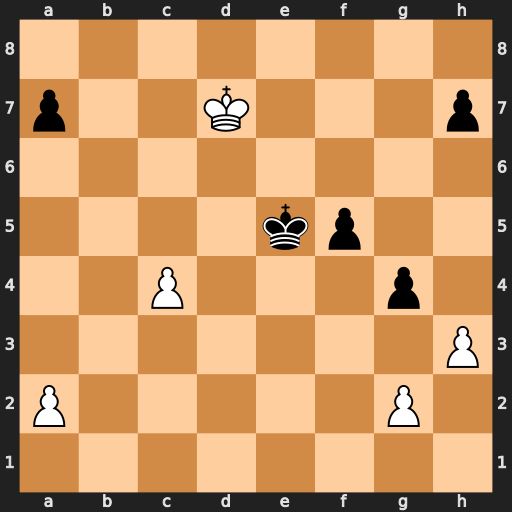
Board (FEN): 8/p2K3p/8/4kp2/2P3p1/7P/P5P1/8
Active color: w
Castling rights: -
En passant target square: -
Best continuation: hxg4 fxg4 c5